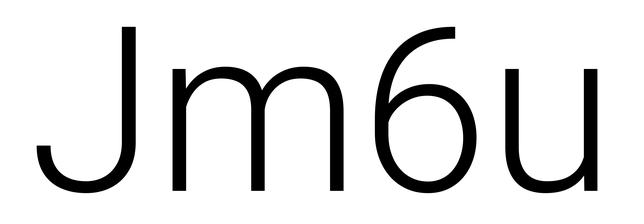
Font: Roboto_Light